Question: I am trying to write a javascript function to resize an image based on a given area (or in my case (somewhat inaccurate) 'average dimension' since that's easier to think in terms of. Rather than feeding in maximum height and width, I want to feed in maximum area so that long or narrow images will appear visually to be roughly the same size.

I'm getting really caught on the math aspect of it, though... just how to logic it, as I haven't done much math of late.
Basically, given an aspect ratio I want to determine the maximum size within an area.
Something like this:
'''
function resizeImgByArea(img, avgDimension){
var w = $(img).width();
var h = $(img).height();
var ratio = w/h;
var area = avgDimension * avgDimension;
var targetHeight //something involving ratio and area
var targetWidth //something involving ratio and area
$(img).width(targetWidth);
$(img).height(targetHeight);
}
'''
Not sure if this is on topic here, but I'm not able to brain it.
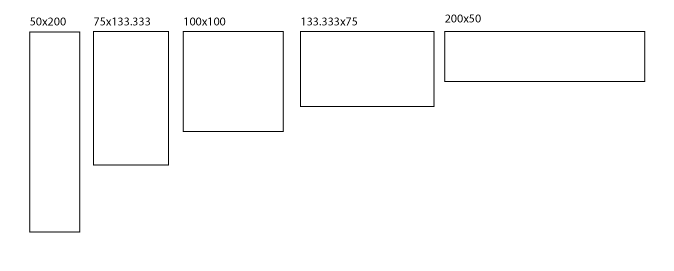
Answer: Here is the function I came up with that's simpler than some mentioned and does what I need. It constrains to a set maxWidth, but not height because of the particular requirements I was using.. it would probly be appropriate to throw on a maxHeight as well as well as some cleanup, but it gets 'er done.
'''
function resizeImgByArea(imgId, avgDimension){
var node, w, h, oldArea, oldAvgDimension, multiplicator, targetHeight, targetWidth, defAvgDimension;
node = $('#' + imgId);
node.css('width', '').css('height', '');
var maxW = $('#' + imgId).css('maxWidth');
if (maxW){
defAvgDimension = maxW;
} else {
defAvgDimension = 200;
}
avgDimension = (typeof avgDimension == "undefined")?'defAvgDimension':avgDimension;
w = node.width();
h = node.height();
oldArea = w*h;
oldAvgDimension = Math.sqrt(oldArea);
if (oldAvgDimension > avgDimension){
multiplicator = avgDimension / oldAvgDimension;
targetHeight = h * multiplicator;
targetWidth = w * multiplicator;
node.width(targetWidth);
node.height(targetHeight);
}
}
'''